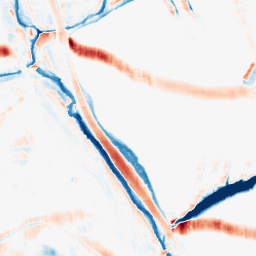
Category: morphological
Decomposition family: morphological_rect
Decomposition parameters: operation: average
width: 10
height: 20
Upsampling method: cubic_mitchell
Upsampling parameters: scale: 2
Upsampling scale: 2